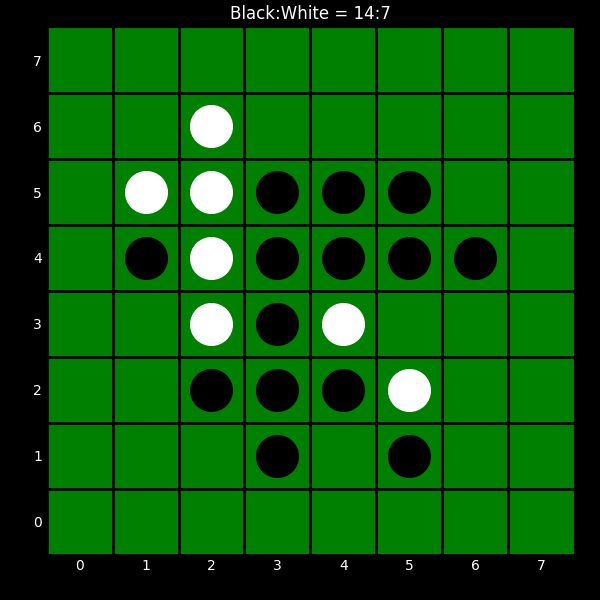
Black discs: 14
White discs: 7